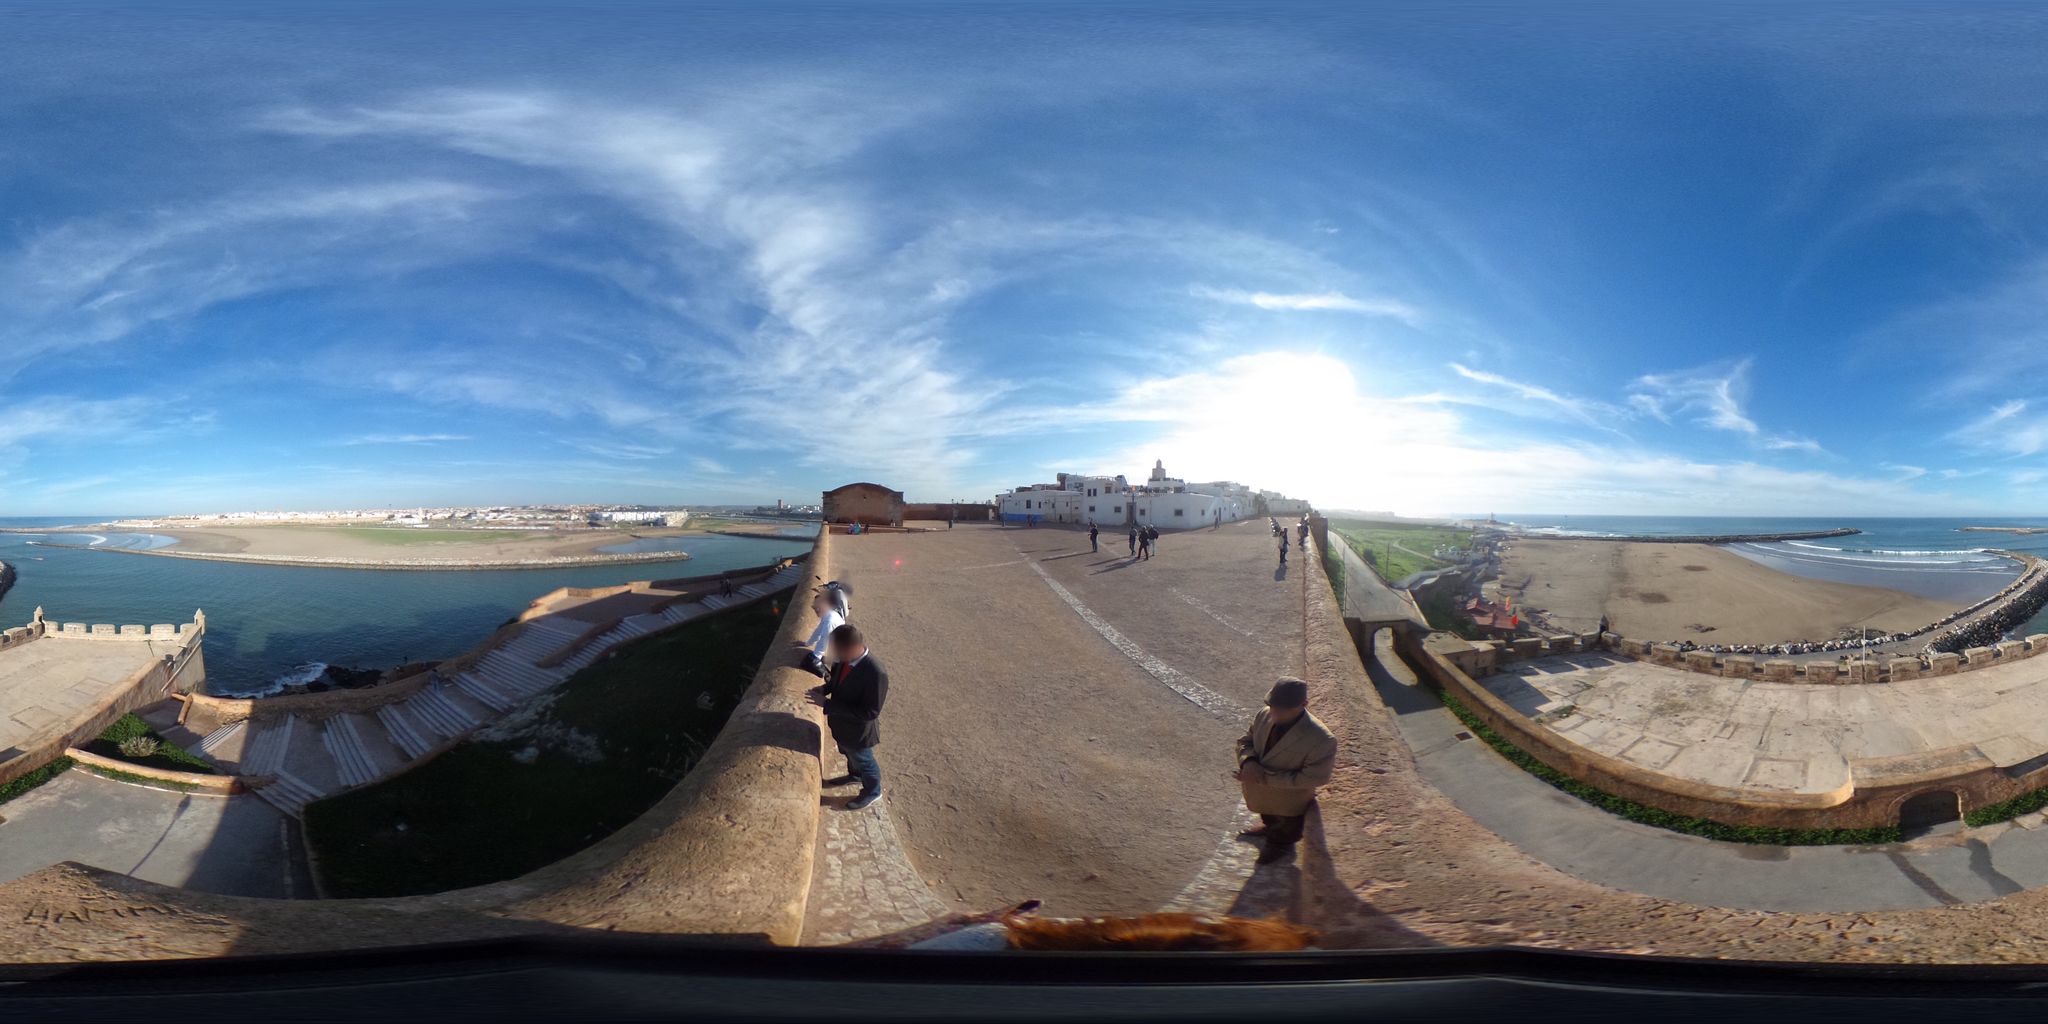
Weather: clear
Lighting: day
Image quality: good
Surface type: cycling surface
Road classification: service, steps, residential
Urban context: urban centre
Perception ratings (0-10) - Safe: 1.69, Lively: 2.77, Beautiful: 8.01, Boring: 7.14, Depressing: 6.01, Wealthy: 2.58